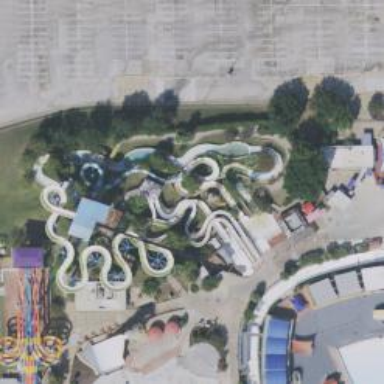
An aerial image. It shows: Water slide attraction.